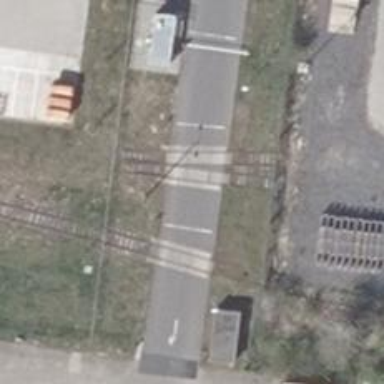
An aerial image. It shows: Disused railway spur line.